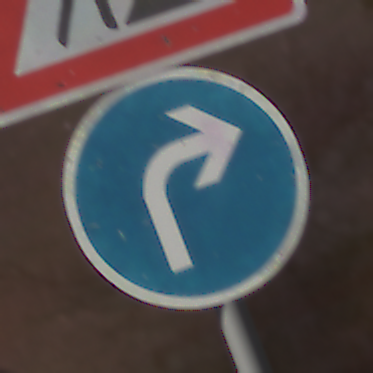
Verkehrszeichen: VorgeschriebeneFahrtrichtungRechts
Zusatzzeichen oben: Arbeitsstelle
Umgebung: Outdoor, Nature
Tageszeit: Night
Wetter: Clear
Licht: Natural
Jahreszeit: NotSpecified
Kontrast: LowContrast